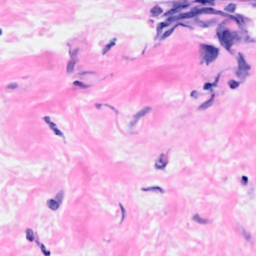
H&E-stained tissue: Breast